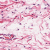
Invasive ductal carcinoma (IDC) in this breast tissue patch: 0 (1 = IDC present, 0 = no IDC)